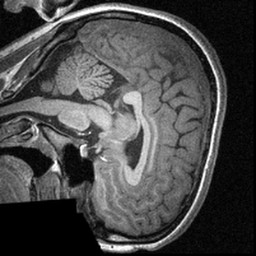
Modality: T1w
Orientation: sagittal
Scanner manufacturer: siemens
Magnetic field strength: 3 T
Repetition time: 1.57 s
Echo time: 0.00304 s